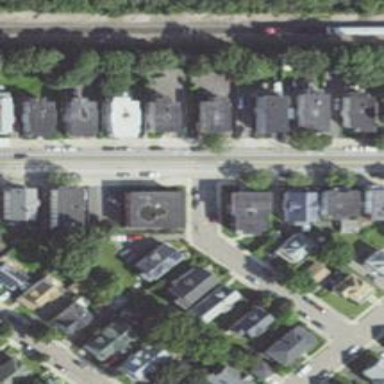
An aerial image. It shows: Tertiary road with asphalt surface surrounded by residential buildings.